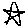
Label: star